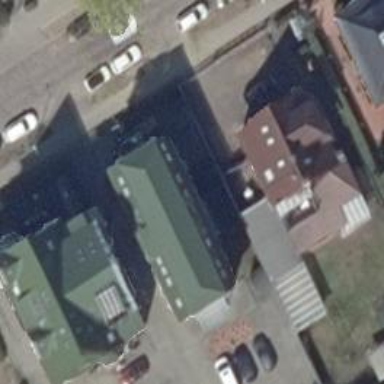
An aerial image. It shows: Gambrel-roofed building with apartments.